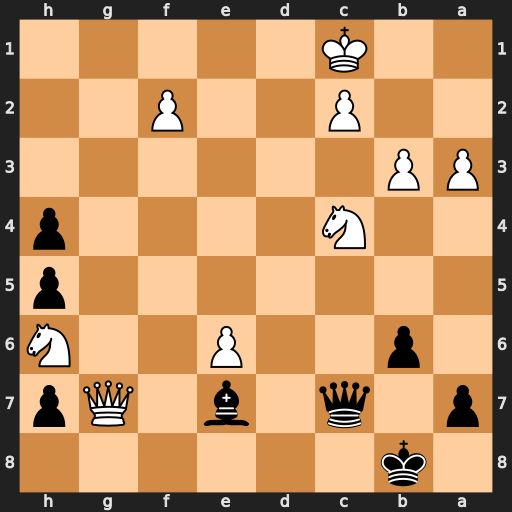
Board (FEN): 1k6/p1q1b1Qp/1p2P2N/7p/2N4p/PP6/2P2P2/2K5
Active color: b
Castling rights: -
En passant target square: -
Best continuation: Bxa3+ Nxa3 Qxg7